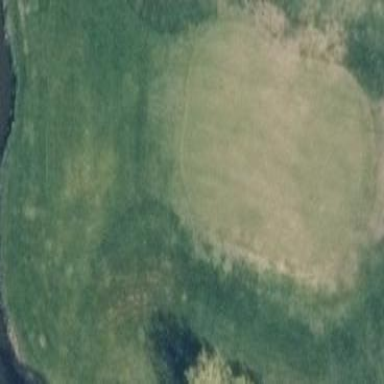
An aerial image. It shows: Golf green.